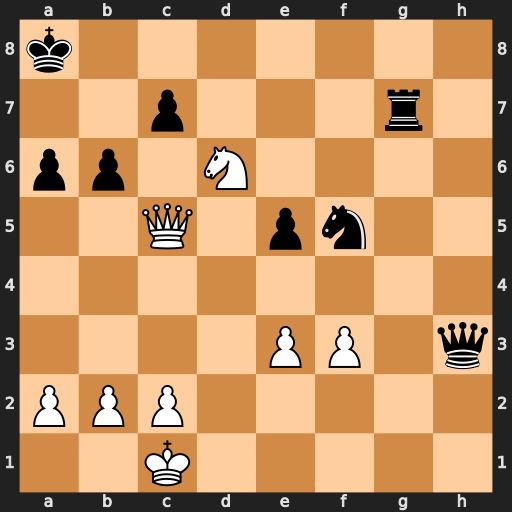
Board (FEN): k7/2p3r1/pp1N4/2Q1pn2/8/4PP1q/PPP5/2K5
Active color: w
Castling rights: -
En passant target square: -
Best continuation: Qc6+ Ka7 Qb7#